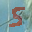
Label: 5